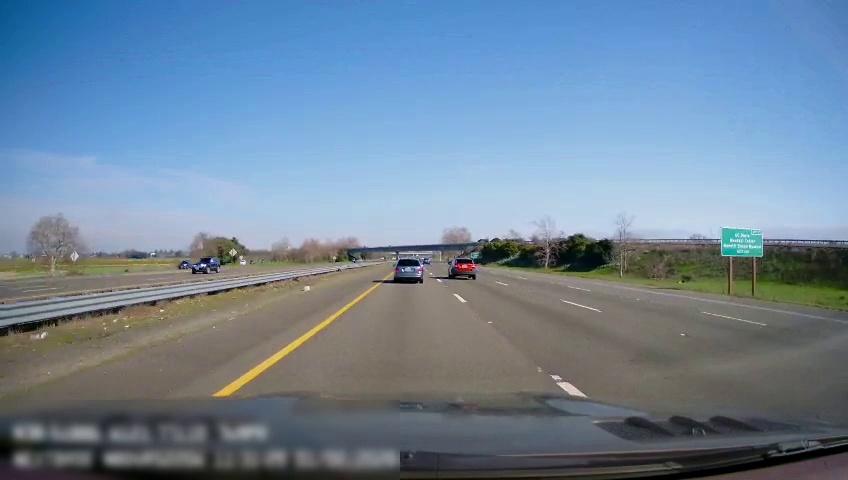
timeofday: Day
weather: Sunny
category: Drivable Space
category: Drivable Space
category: Vehicles | SUV
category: Vehicles | SUV
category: Vehicles | SUV
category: Vehicles | SUV
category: Vehicles | Car
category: Lanes | Current Lane
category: Lanes | Current Lane
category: Lanes | Alternate Lane
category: Lanes | Alternate Lane
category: Lanes | Alternate Lane
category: Traffic | Signs
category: Traffic | Signs